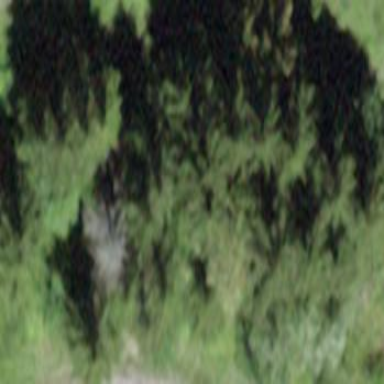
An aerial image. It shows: Forest area.